Interaction volume radius: 10 \u00c5
Interaction volume height: 30 \u00c5
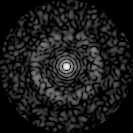
Disorder parameter: 0.8551